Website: walmart
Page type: customer-info-address
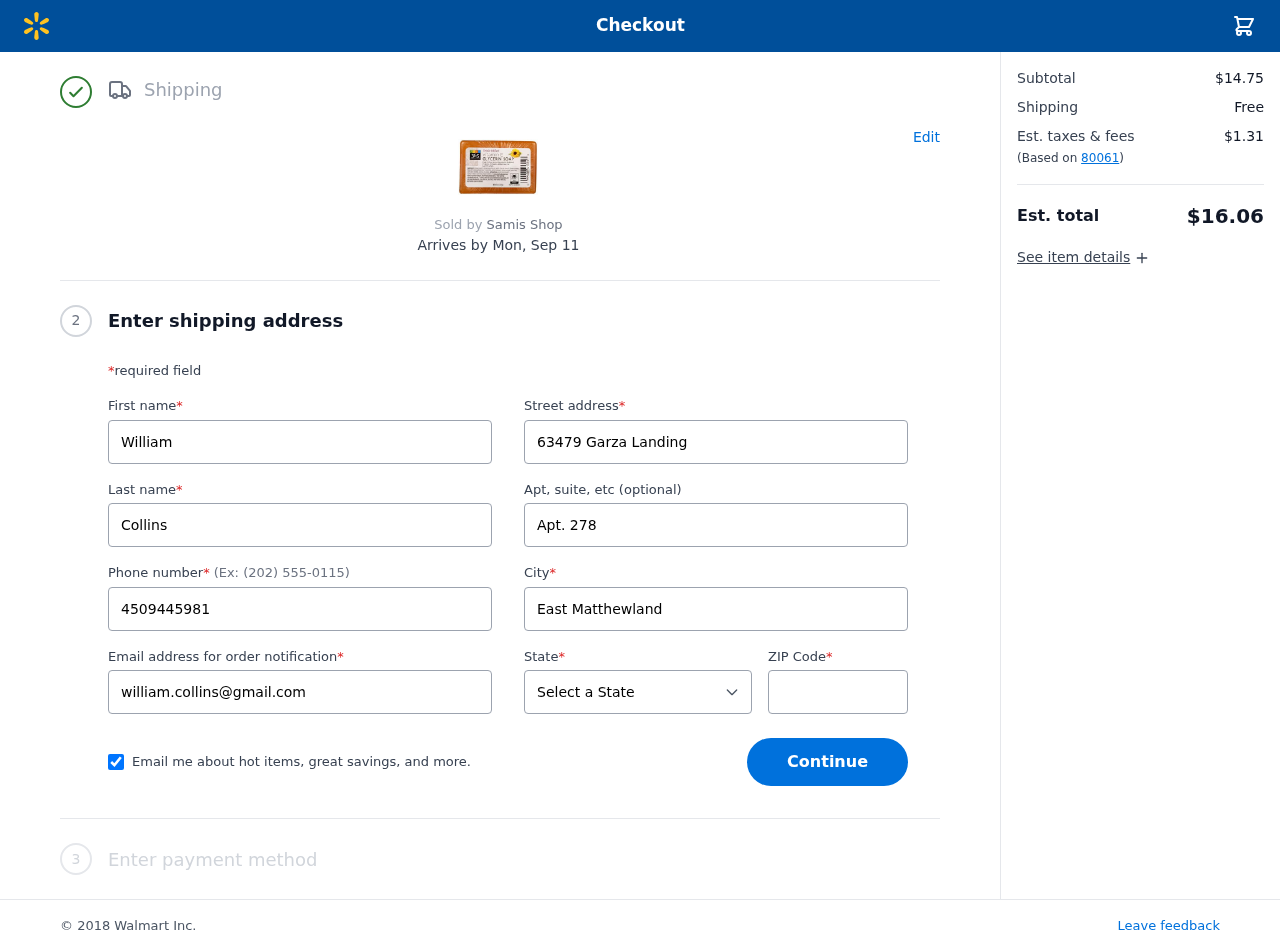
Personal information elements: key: PII_CITY
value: East Matthewland
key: PII_EMAIL
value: william.collins@gmail.com
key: PII_FIRSTNAME
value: William
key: PII_LASTNAME
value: Collins
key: PII_PHONE
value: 4509445981
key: PII_POSTCODE
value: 80061
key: PII_STATE
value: Oregon
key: PII_STREET
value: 63479 Garza Landing
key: PII_STREET2
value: Apt. 278
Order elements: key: ORDER_DELIVERY_DATE
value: Mon, Sep 11
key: ORDER_SUBTOTAL
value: $14.75
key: ORDER_SHIPPING_COST
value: Free
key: ORDER_TAX
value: $1.31
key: ORDER_TOTAL
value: $16.06